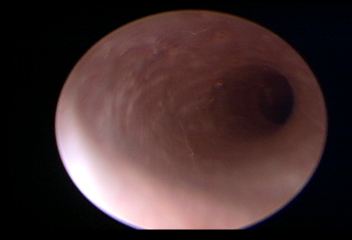
Modality: WLC
Class: Normal mucosa
Bladder cancer association: No